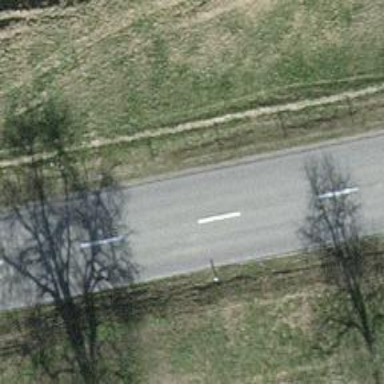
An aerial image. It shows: Tertiary road with asphalt surface.